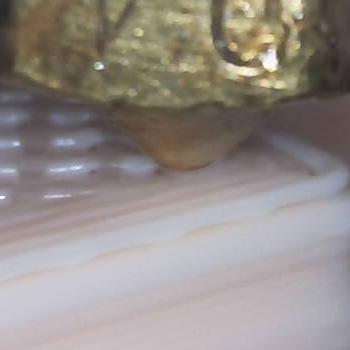
Flow rate: 37%